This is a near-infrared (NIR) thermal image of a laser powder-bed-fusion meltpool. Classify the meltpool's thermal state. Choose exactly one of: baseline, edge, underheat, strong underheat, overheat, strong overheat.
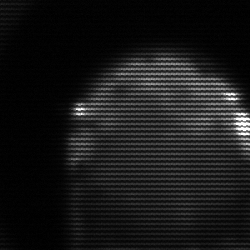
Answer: edge